Field crop: tomato
Growth stage: 2
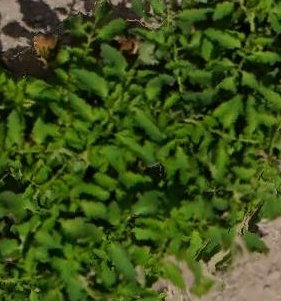
Species: tomato